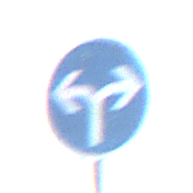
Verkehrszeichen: VorgeschriebeneFahrtrichtungRechtsOderLinks
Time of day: SunriseSunset
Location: Outdoor (RoadRail)
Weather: PartlyCloudy
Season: NotSpecified
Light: Natural